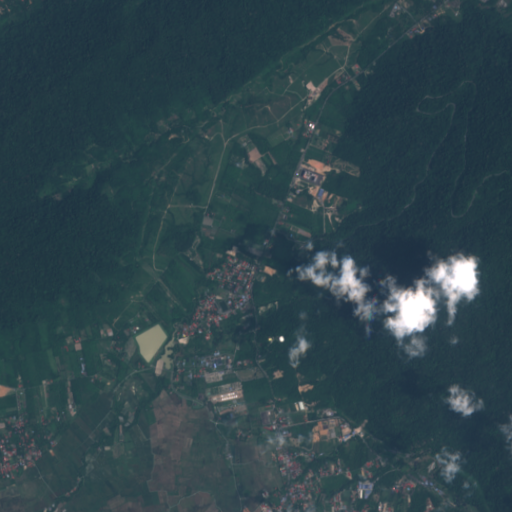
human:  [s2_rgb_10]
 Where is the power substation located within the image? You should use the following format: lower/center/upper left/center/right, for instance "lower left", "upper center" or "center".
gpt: The power substation is located in the lower center of the image.
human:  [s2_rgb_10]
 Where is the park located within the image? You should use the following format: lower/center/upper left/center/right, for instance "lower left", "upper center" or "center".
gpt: There is no park in the image.